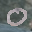
Label: 0